Question: I am using the border below and want to print various texts. I'd like it to be resizable, to end where the given first name ends. For example, to end after '-' here. If "Peter" is given by user, to end after "r" etc. I've searched and found about % width but that's standard and doesn't depend on text given. Any ideas? Thanks a lot
I use:
'''
p.firstb {
border-style: solid;
border-width: 1px;
background-color: white;
padding-left: 10px;
width: 600px;
}
'''

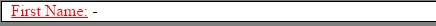
Answer: Displaying your 'p' as an 'inline-block' should be enough.